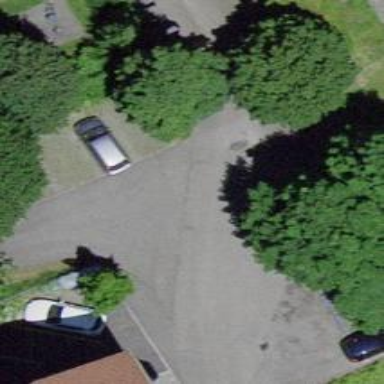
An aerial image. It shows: Residential road.